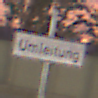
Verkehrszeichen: Umleitungsankuendigung
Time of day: SunriseSunset
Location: Outdoor (Urban)
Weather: PartlyCloudy
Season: NotSpecified
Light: Artificial